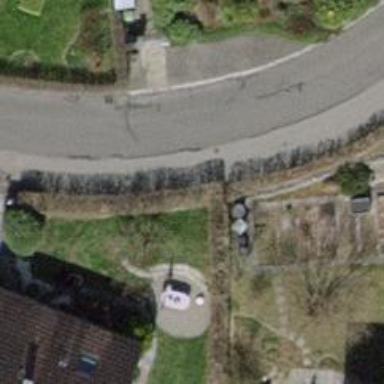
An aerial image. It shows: Hedge barrier.